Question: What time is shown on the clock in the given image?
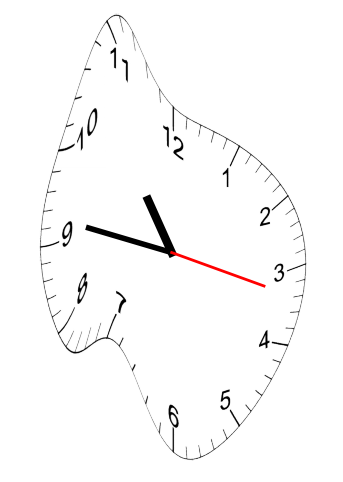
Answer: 10:46:17